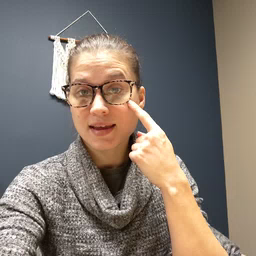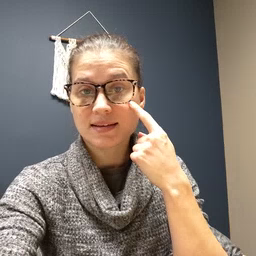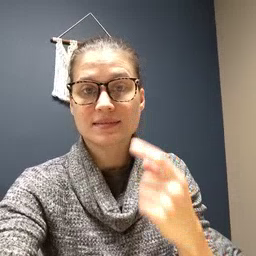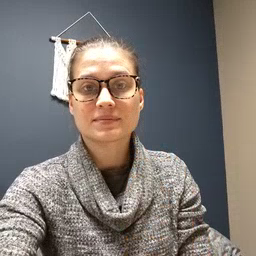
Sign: eye